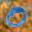
Label: 0